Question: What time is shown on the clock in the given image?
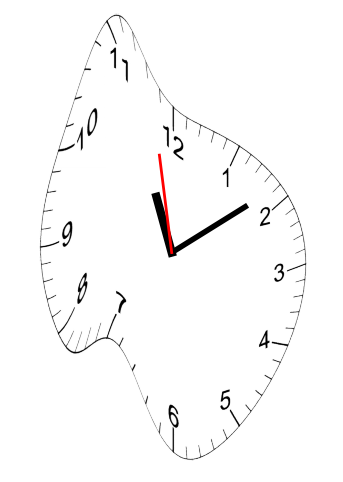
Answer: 11:08:58